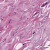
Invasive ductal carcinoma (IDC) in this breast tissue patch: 0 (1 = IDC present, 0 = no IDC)